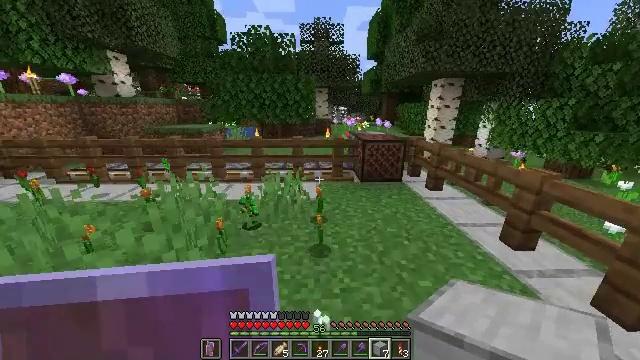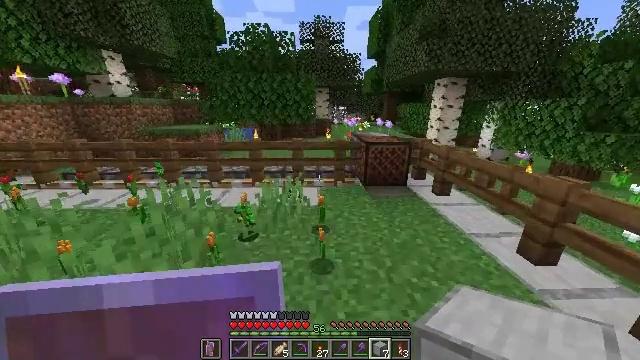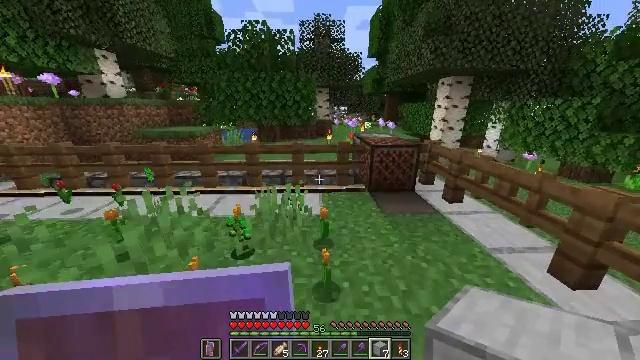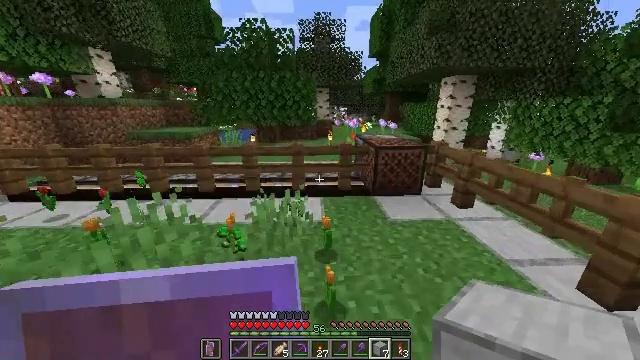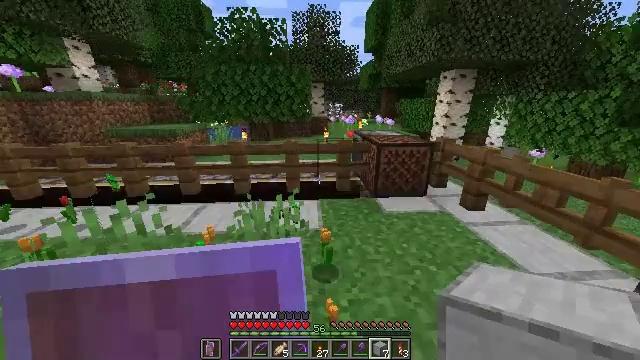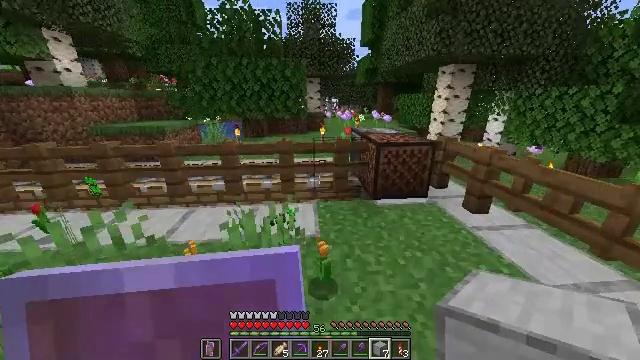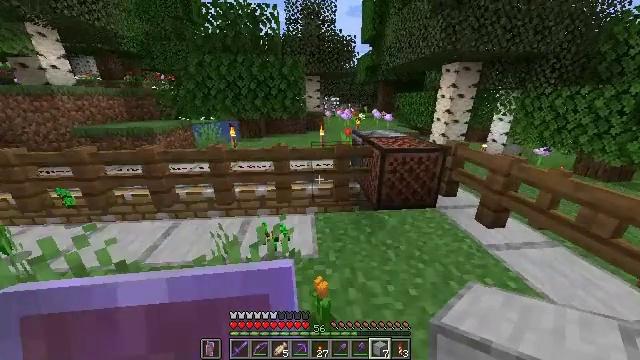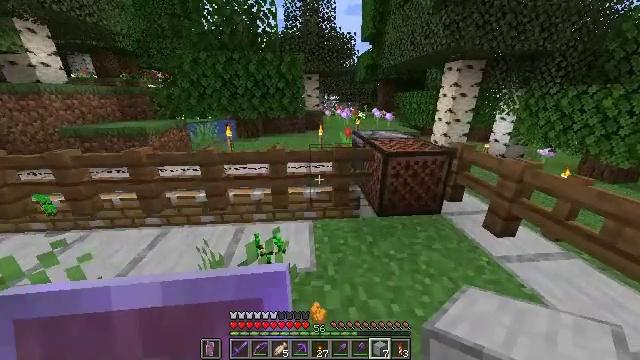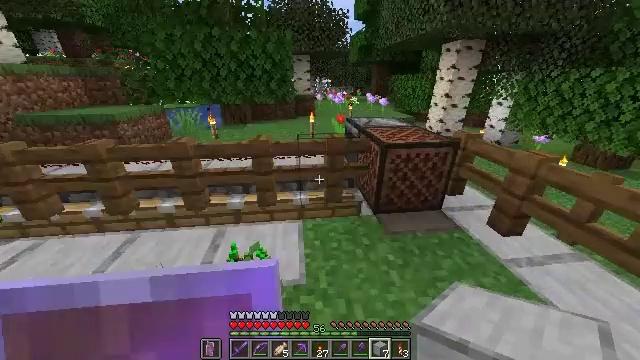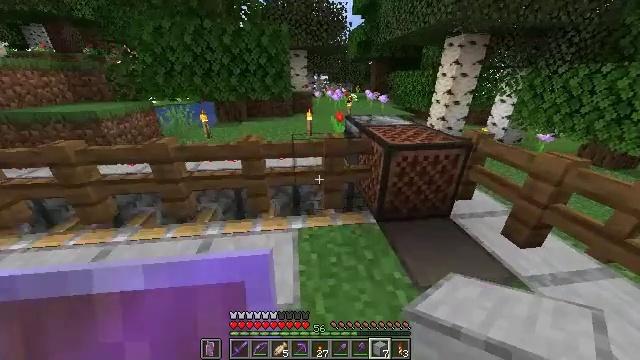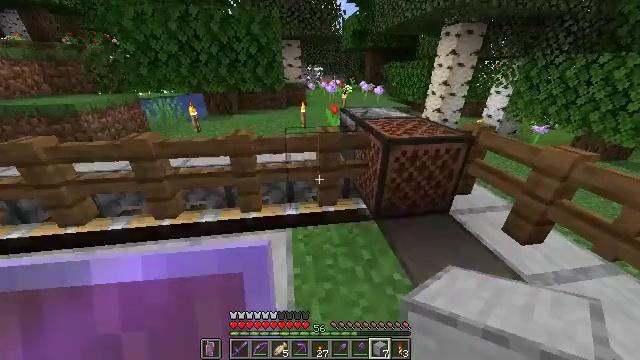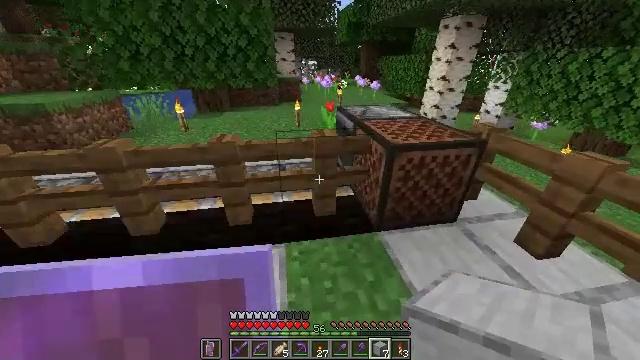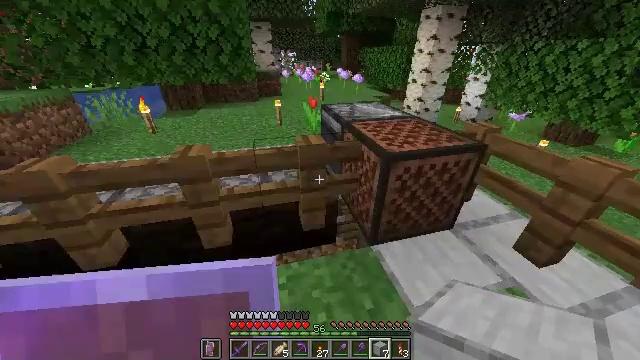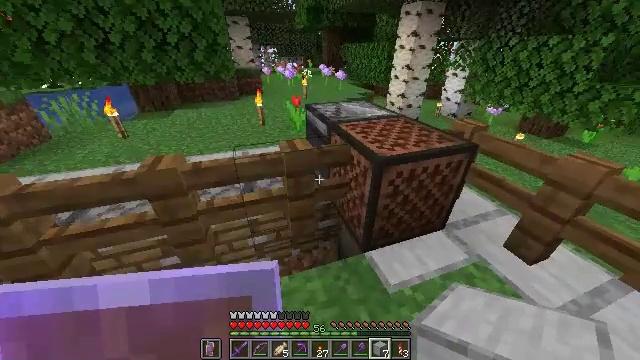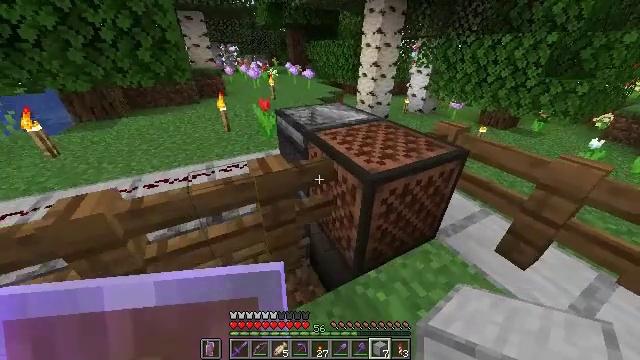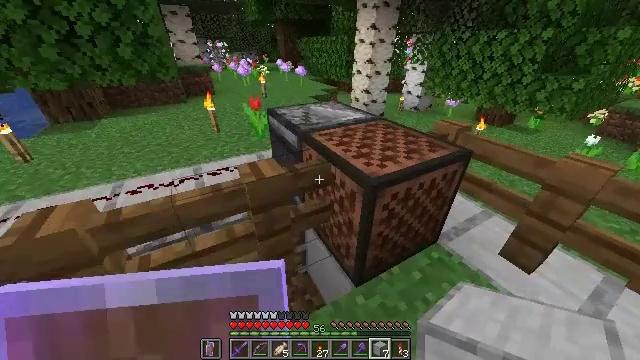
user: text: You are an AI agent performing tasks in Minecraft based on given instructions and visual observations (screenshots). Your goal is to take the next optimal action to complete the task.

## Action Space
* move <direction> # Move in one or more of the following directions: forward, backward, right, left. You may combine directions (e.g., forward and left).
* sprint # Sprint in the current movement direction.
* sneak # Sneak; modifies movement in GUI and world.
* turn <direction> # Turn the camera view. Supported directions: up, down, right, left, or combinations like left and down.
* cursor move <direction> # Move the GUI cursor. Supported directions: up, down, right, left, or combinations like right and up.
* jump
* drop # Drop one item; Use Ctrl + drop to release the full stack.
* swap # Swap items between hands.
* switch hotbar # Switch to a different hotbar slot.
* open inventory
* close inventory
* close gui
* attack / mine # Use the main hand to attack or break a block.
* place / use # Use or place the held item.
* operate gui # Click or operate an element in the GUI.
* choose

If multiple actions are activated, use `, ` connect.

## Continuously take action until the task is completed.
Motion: motion action
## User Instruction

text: Gather redstone wire from the ground.
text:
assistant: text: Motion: move forward, sprint
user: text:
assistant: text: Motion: move forward, sprint
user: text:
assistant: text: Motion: move forward, sprint
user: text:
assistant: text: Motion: move forward, sprint, turn right
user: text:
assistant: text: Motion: move forward, sprint, turn right and down
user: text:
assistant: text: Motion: move forward, sprint
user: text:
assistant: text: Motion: move forward, sprint
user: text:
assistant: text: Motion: move forward, sprint, turn right and down
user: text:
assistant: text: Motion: move forward, sprint
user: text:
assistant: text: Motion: move forward, sprint, turn right and down
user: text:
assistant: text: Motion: move forward, sprint, turn right and down
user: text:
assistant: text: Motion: move forward, sprint, turn right and down
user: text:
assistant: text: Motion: move forward, turn right
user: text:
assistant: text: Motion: turn right
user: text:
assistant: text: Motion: turn right
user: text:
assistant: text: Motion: turn right
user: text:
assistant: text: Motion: turn right
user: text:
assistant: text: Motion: turn right
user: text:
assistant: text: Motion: turn right
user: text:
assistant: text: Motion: turn right
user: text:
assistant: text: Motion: turn right and down
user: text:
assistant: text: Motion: turn right and down
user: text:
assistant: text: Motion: no_op
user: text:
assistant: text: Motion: turn right and down
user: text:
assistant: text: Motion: no_op
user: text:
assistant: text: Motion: use / place
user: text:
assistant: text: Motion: use / place
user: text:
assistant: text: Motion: use / place
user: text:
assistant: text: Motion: no_op
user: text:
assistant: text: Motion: no_op